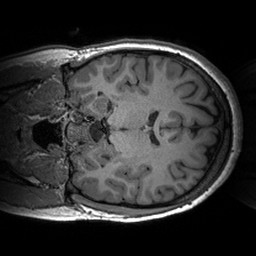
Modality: T1w
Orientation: coronal
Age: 27
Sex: female
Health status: healthy
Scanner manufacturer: siemens
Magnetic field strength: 3 T
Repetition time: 2.53 s
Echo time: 0.00288 s